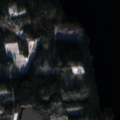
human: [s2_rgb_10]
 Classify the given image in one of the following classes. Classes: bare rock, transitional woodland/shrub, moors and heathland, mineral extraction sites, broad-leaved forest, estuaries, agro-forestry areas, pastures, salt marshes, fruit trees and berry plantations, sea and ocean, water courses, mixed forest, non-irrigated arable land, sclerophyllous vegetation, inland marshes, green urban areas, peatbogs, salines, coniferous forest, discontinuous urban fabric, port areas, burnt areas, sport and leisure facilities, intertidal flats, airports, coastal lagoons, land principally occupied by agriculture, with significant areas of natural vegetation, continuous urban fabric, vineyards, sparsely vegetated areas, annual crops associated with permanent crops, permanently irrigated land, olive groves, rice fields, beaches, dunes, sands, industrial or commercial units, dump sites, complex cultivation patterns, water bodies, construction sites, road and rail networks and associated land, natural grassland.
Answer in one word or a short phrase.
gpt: coniferous forest, mixed forest, water bodies